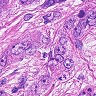
Metastatic tissue present: yes